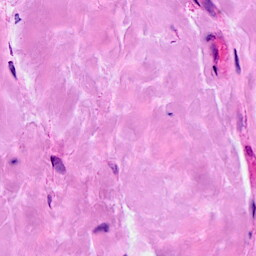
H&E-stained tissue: Breast